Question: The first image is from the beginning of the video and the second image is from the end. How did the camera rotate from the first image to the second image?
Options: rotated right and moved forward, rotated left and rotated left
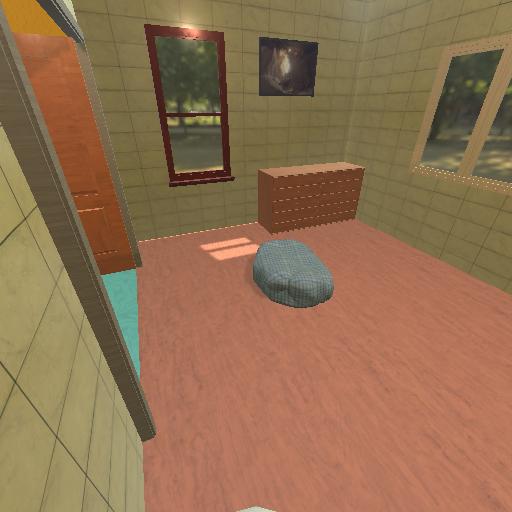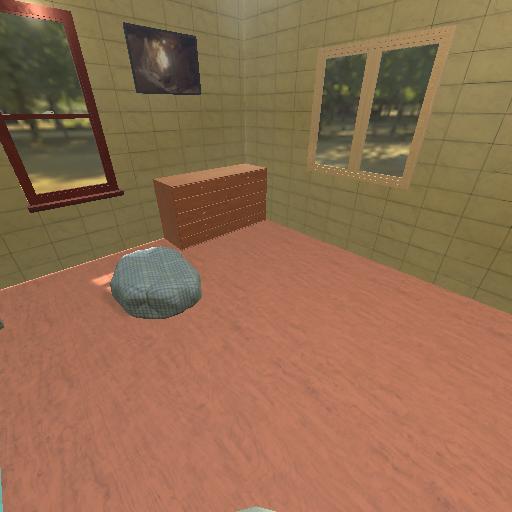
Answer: rotated right and moved forward